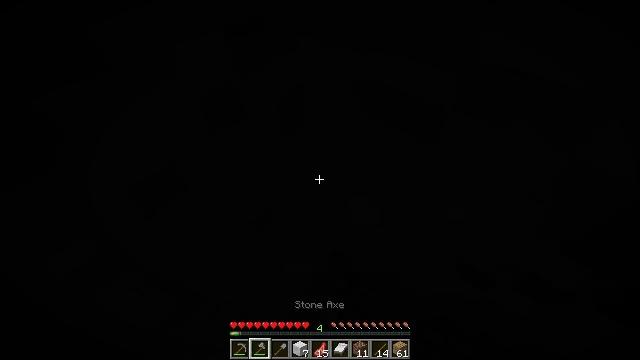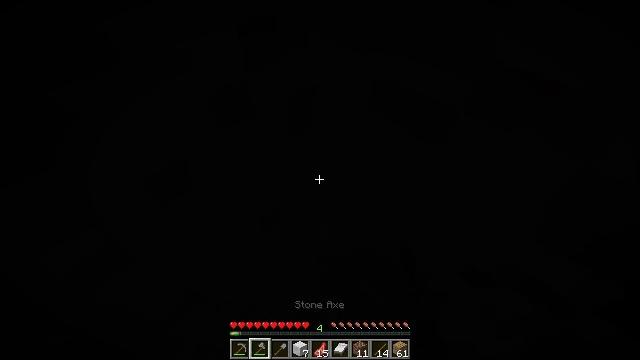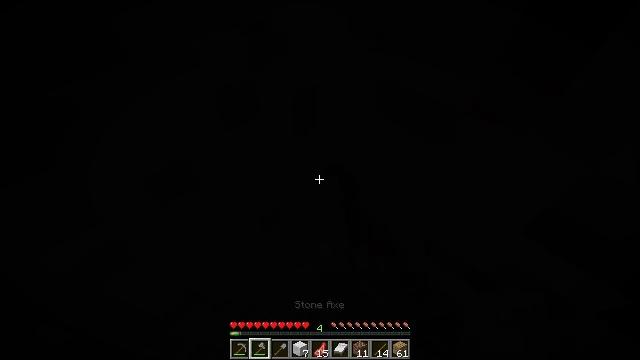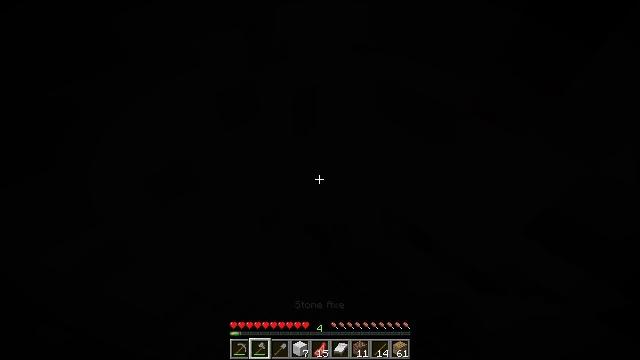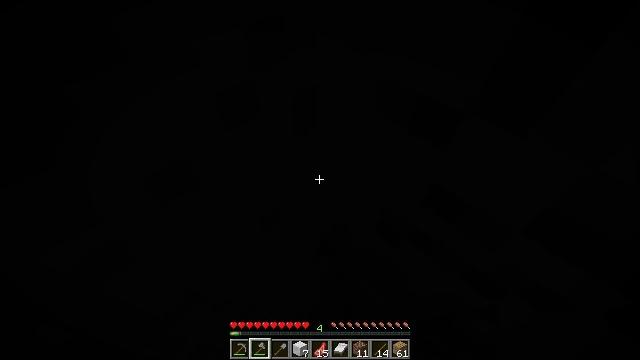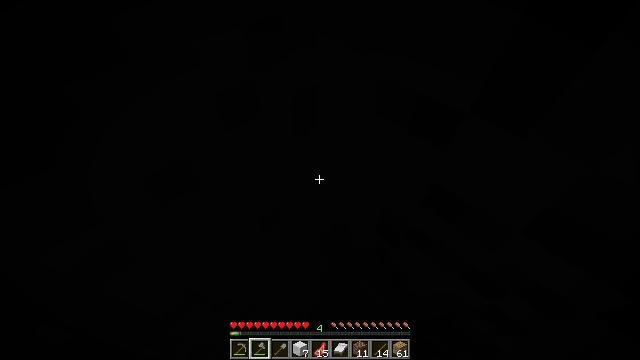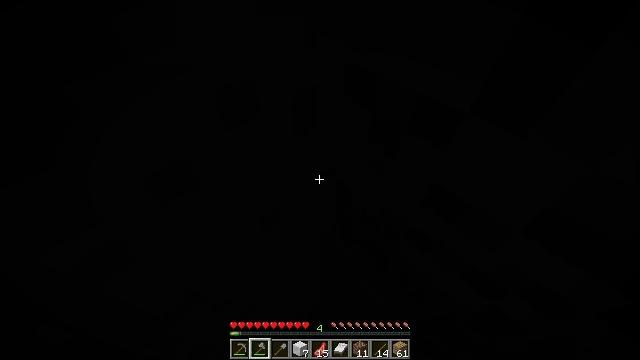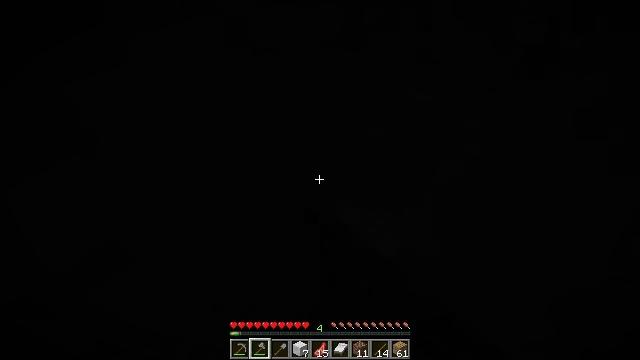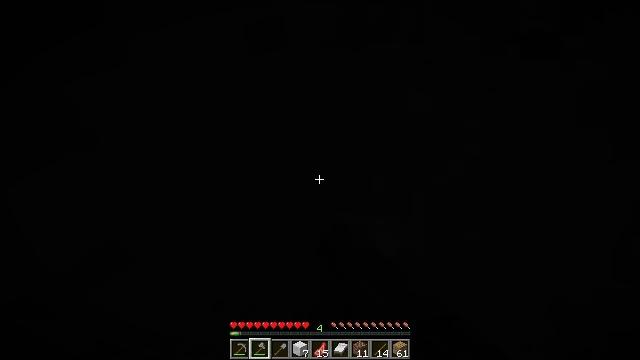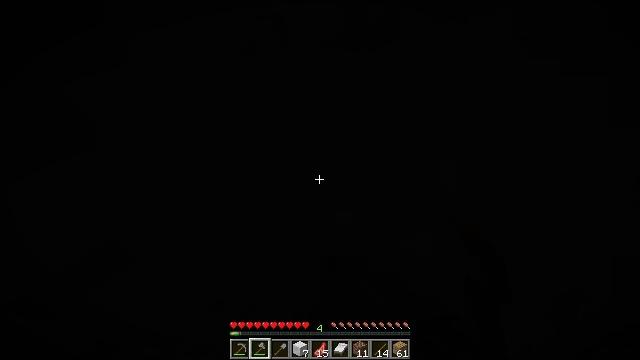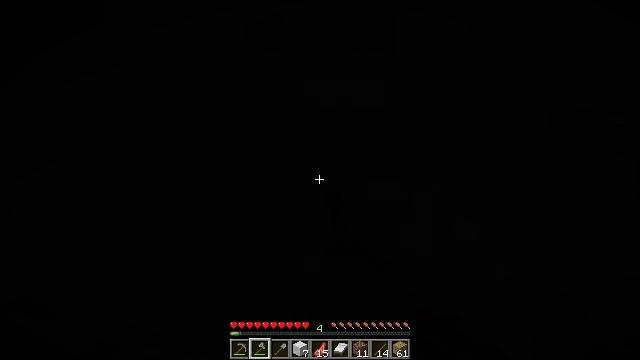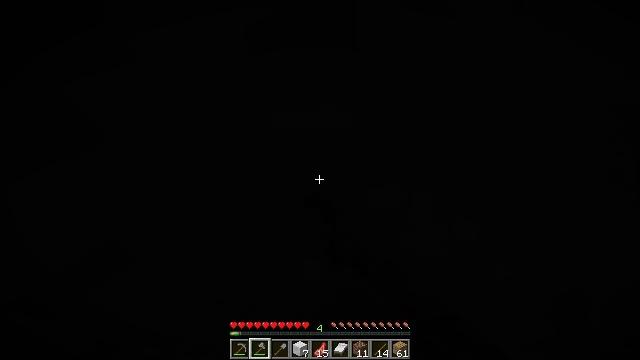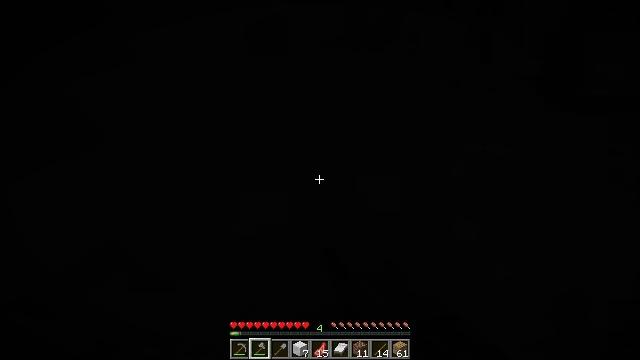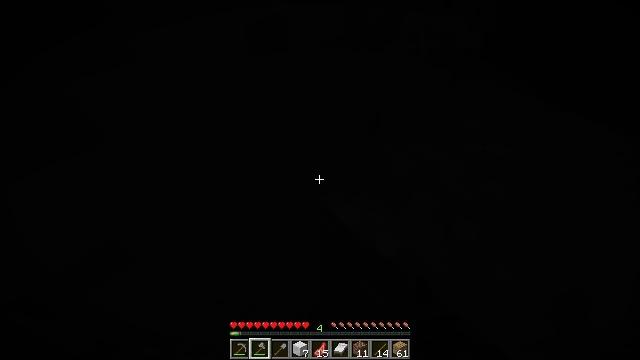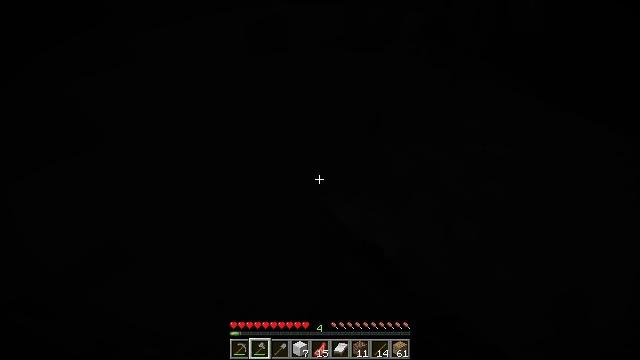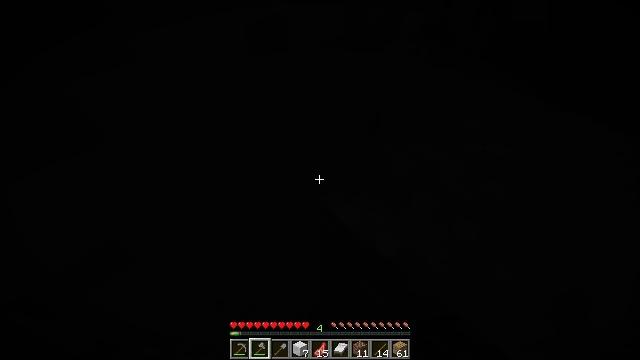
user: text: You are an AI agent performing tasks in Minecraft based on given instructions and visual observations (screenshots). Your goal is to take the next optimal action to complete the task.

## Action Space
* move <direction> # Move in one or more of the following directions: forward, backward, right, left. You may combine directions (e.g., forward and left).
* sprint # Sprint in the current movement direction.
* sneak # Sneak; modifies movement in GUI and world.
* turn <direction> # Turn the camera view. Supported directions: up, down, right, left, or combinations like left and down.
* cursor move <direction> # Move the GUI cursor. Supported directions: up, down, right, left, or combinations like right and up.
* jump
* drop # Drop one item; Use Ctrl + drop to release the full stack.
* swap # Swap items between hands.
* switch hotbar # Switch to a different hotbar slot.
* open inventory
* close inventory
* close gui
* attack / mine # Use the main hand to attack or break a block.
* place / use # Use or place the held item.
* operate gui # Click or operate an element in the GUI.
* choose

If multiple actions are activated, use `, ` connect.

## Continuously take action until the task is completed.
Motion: motion action
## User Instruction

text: Gather gravel by digging.
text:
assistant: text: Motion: turn left, attack / mine
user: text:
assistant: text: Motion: turn left, attack / mine
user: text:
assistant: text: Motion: attack / mine
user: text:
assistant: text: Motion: attack / mine
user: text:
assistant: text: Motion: attack / mine
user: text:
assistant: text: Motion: attack / mine
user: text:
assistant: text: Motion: attack / mine
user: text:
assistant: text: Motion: attack / mine
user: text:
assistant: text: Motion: attack / mine
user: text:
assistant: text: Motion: attack / mine
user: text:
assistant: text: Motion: attack / mine
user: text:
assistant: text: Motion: attack / mine
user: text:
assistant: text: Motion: attack / mine
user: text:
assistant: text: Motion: attack / mine
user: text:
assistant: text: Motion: attack / mine
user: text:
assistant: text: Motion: attack / mine
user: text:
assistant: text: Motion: attack / mine
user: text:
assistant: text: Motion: turn left, attack / mine
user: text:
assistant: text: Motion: no_op
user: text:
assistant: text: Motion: turn right and down
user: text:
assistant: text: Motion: turn down
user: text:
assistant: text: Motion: turn right and down
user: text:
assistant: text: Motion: turn down
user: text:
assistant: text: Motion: no_op
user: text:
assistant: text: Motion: no_op
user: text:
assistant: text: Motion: no_op
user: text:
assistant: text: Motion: attack / mine
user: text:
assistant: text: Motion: attack / mine
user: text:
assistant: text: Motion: attack / mine
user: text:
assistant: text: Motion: attack / mine